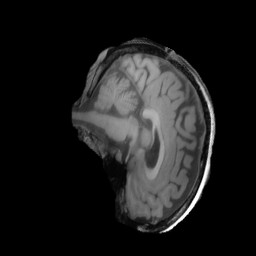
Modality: T1w
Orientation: sagittal
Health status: ill
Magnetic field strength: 3 T